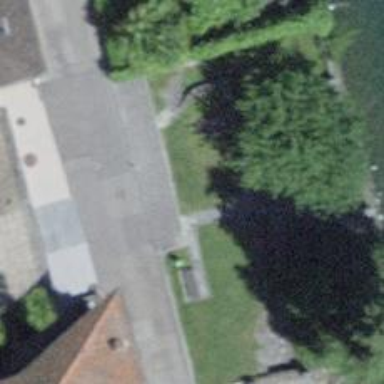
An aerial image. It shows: Bench for seating.